Field crop: maize
Growth stage: 2
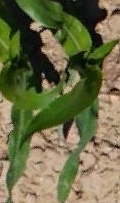
Species: maize